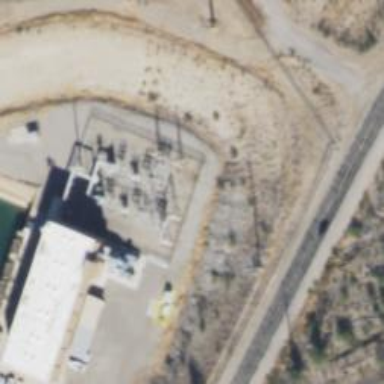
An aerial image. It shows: Switch for power supply.